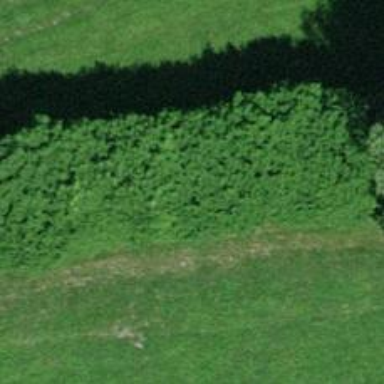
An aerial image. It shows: Hedge acting as barrier.